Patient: sex M, age 48
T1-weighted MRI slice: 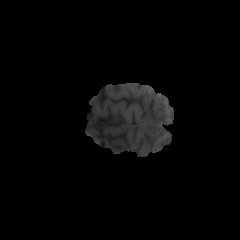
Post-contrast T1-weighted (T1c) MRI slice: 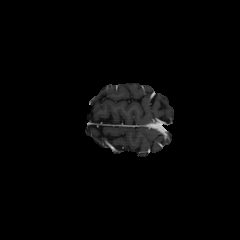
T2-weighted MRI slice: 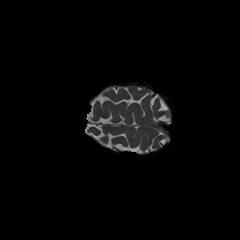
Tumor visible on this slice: no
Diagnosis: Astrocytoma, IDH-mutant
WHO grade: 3